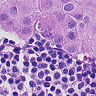
Metastatic tissue present: yes